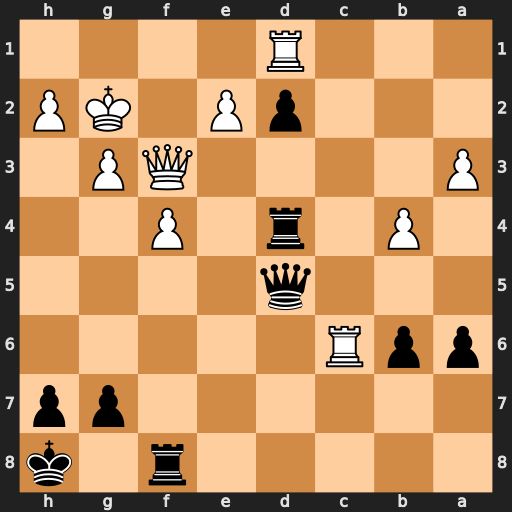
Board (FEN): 5r1k/6pp/ppR5/3q4/1P1r1P2/P4QP1/3pP1KP/3R4
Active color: b
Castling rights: -
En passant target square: -
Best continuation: Re4 e3 Qxc6